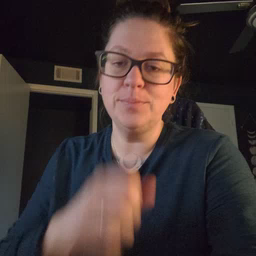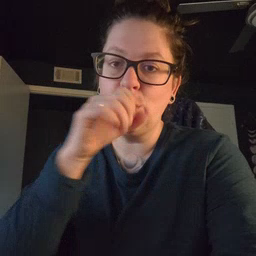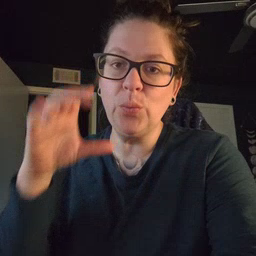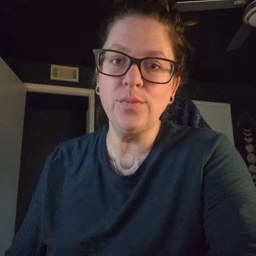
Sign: balloon